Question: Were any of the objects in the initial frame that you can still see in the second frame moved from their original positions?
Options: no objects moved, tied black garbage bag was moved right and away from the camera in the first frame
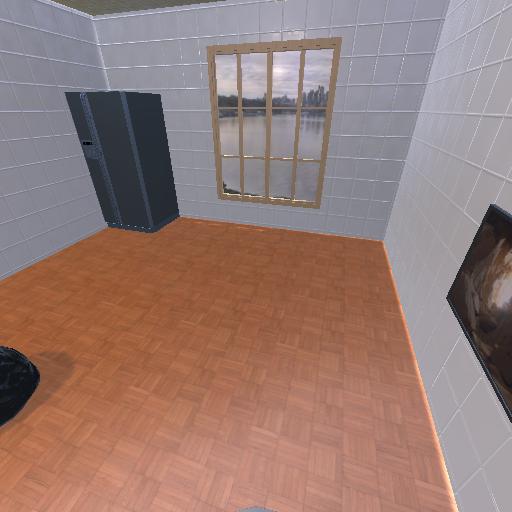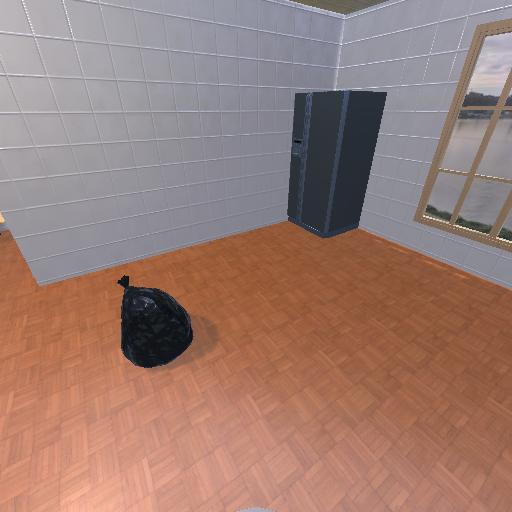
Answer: no objects moved